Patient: sex M, age 61
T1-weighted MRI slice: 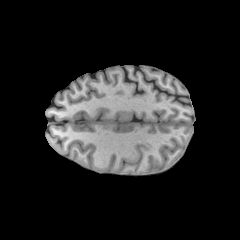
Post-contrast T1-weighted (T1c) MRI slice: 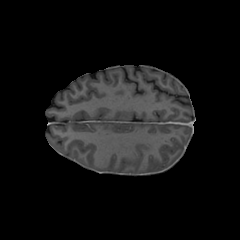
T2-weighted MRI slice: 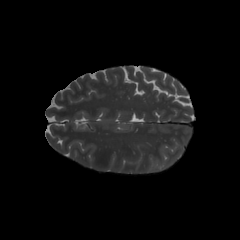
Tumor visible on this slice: no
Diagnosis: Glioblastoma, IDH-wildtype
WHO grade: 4